Field crop: maize
Growth stage: 2
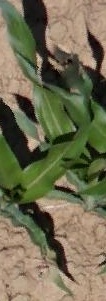
Species: maize